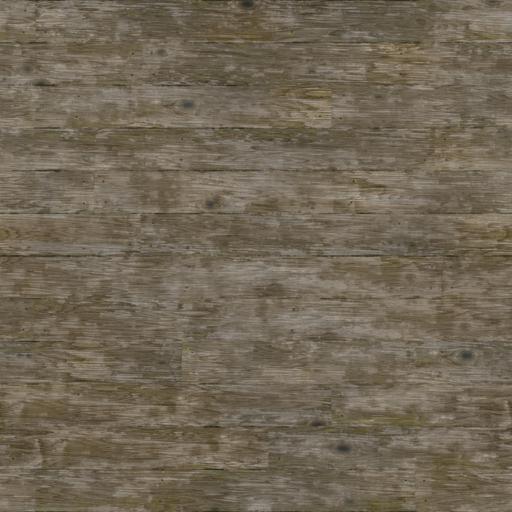
Tags: planks